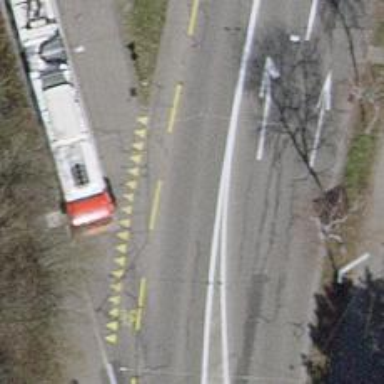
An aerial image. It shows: Service road with asphalt surface and trolley wire.